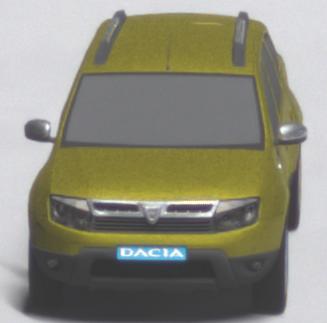
Make: Dacia
Model: Duster dCi 110 FAP
Detailed model: Duster (I)
Model produced from: 2010/06
Model produced until: 2013/11
Doors: 5
Color: yellow
Road condition: dry road
Daytime: not specified
Contrast: high contrast